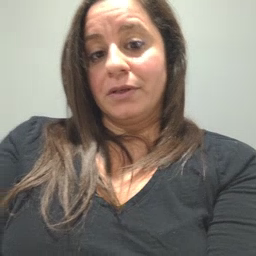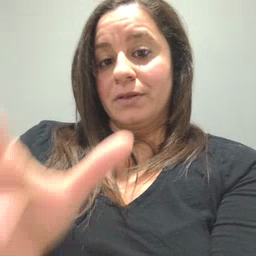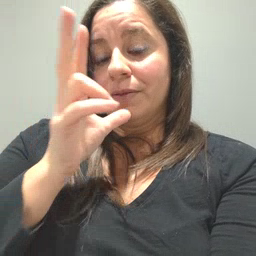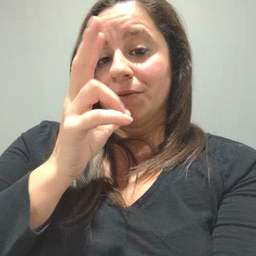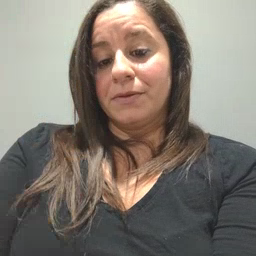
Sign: hen